Question: I'm searching for a control of even how to implement this in ASP.NET WebForms, the recruitment is A shift will be created with many periods and I need to display the Shift's Periods in a table format:

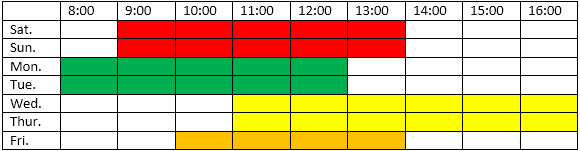
Answer: Some options:
- This used to be free, but now is paid: <URL>
.
- <URL>
.
- <URL>
.
- Maybe try a pure jQuery plugin, and integrate it with ASP.NET webforms using your own client code. The most popular is <URL>
.
- <URL>